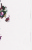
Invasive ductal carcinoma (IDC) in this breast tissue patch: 0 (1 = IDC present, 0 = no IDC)